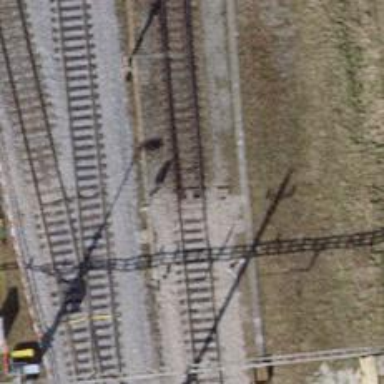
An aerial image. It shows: Railway track with contact line for electrification.